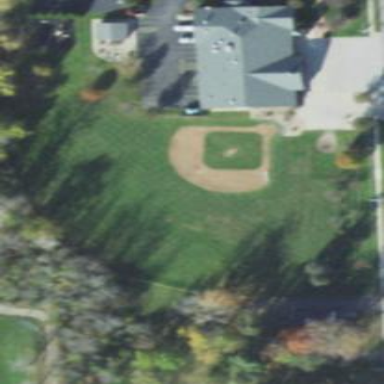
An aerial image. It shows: Baseball pitch for leisure land.